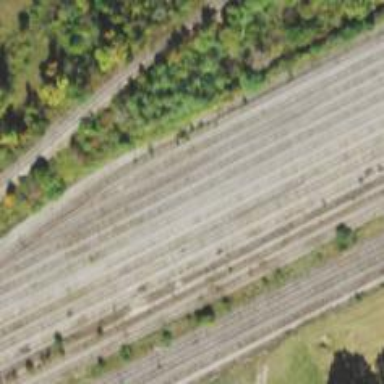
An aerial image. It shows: Railway yard in service.